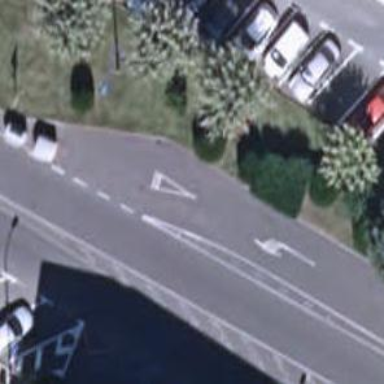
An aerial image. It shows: Taxi stand.